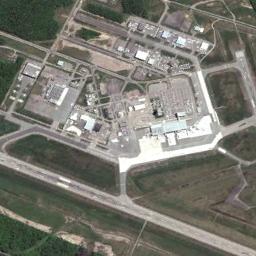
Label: airport